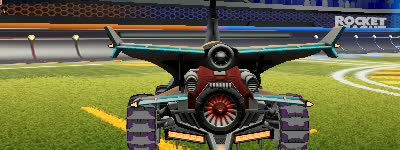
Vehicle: aftershock